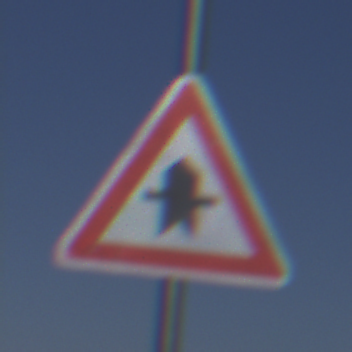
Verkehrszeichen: Vorfahrt
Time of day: MorningAfternoon
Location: Outdoor (Nature)
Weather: Clear
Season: NotSpecified
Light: Natural